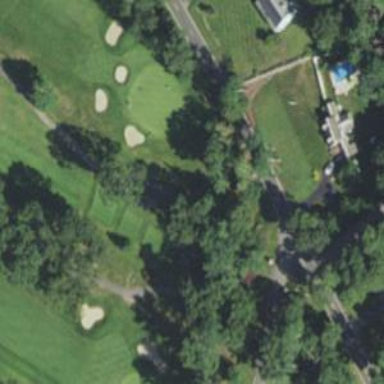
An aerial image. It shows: Golf tee.